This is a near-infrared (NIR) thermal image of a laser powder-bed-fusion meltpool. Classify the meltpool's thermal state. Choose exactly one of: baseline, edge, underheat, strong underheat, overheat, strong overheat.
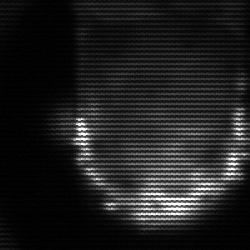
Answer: baseline